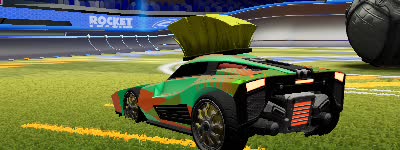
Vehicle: breakout